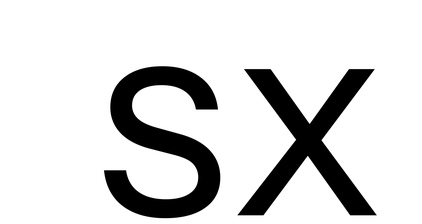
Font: InstrumentSans_Regular